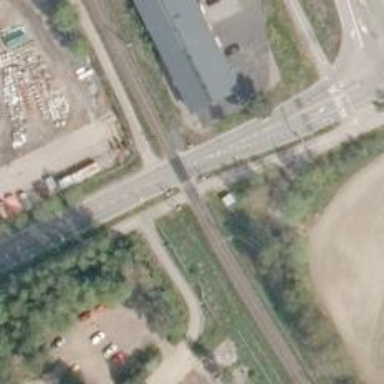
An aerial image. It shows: Railway crossing equipped with lights and saltire signs. The crossing has full barrier.